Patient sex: M
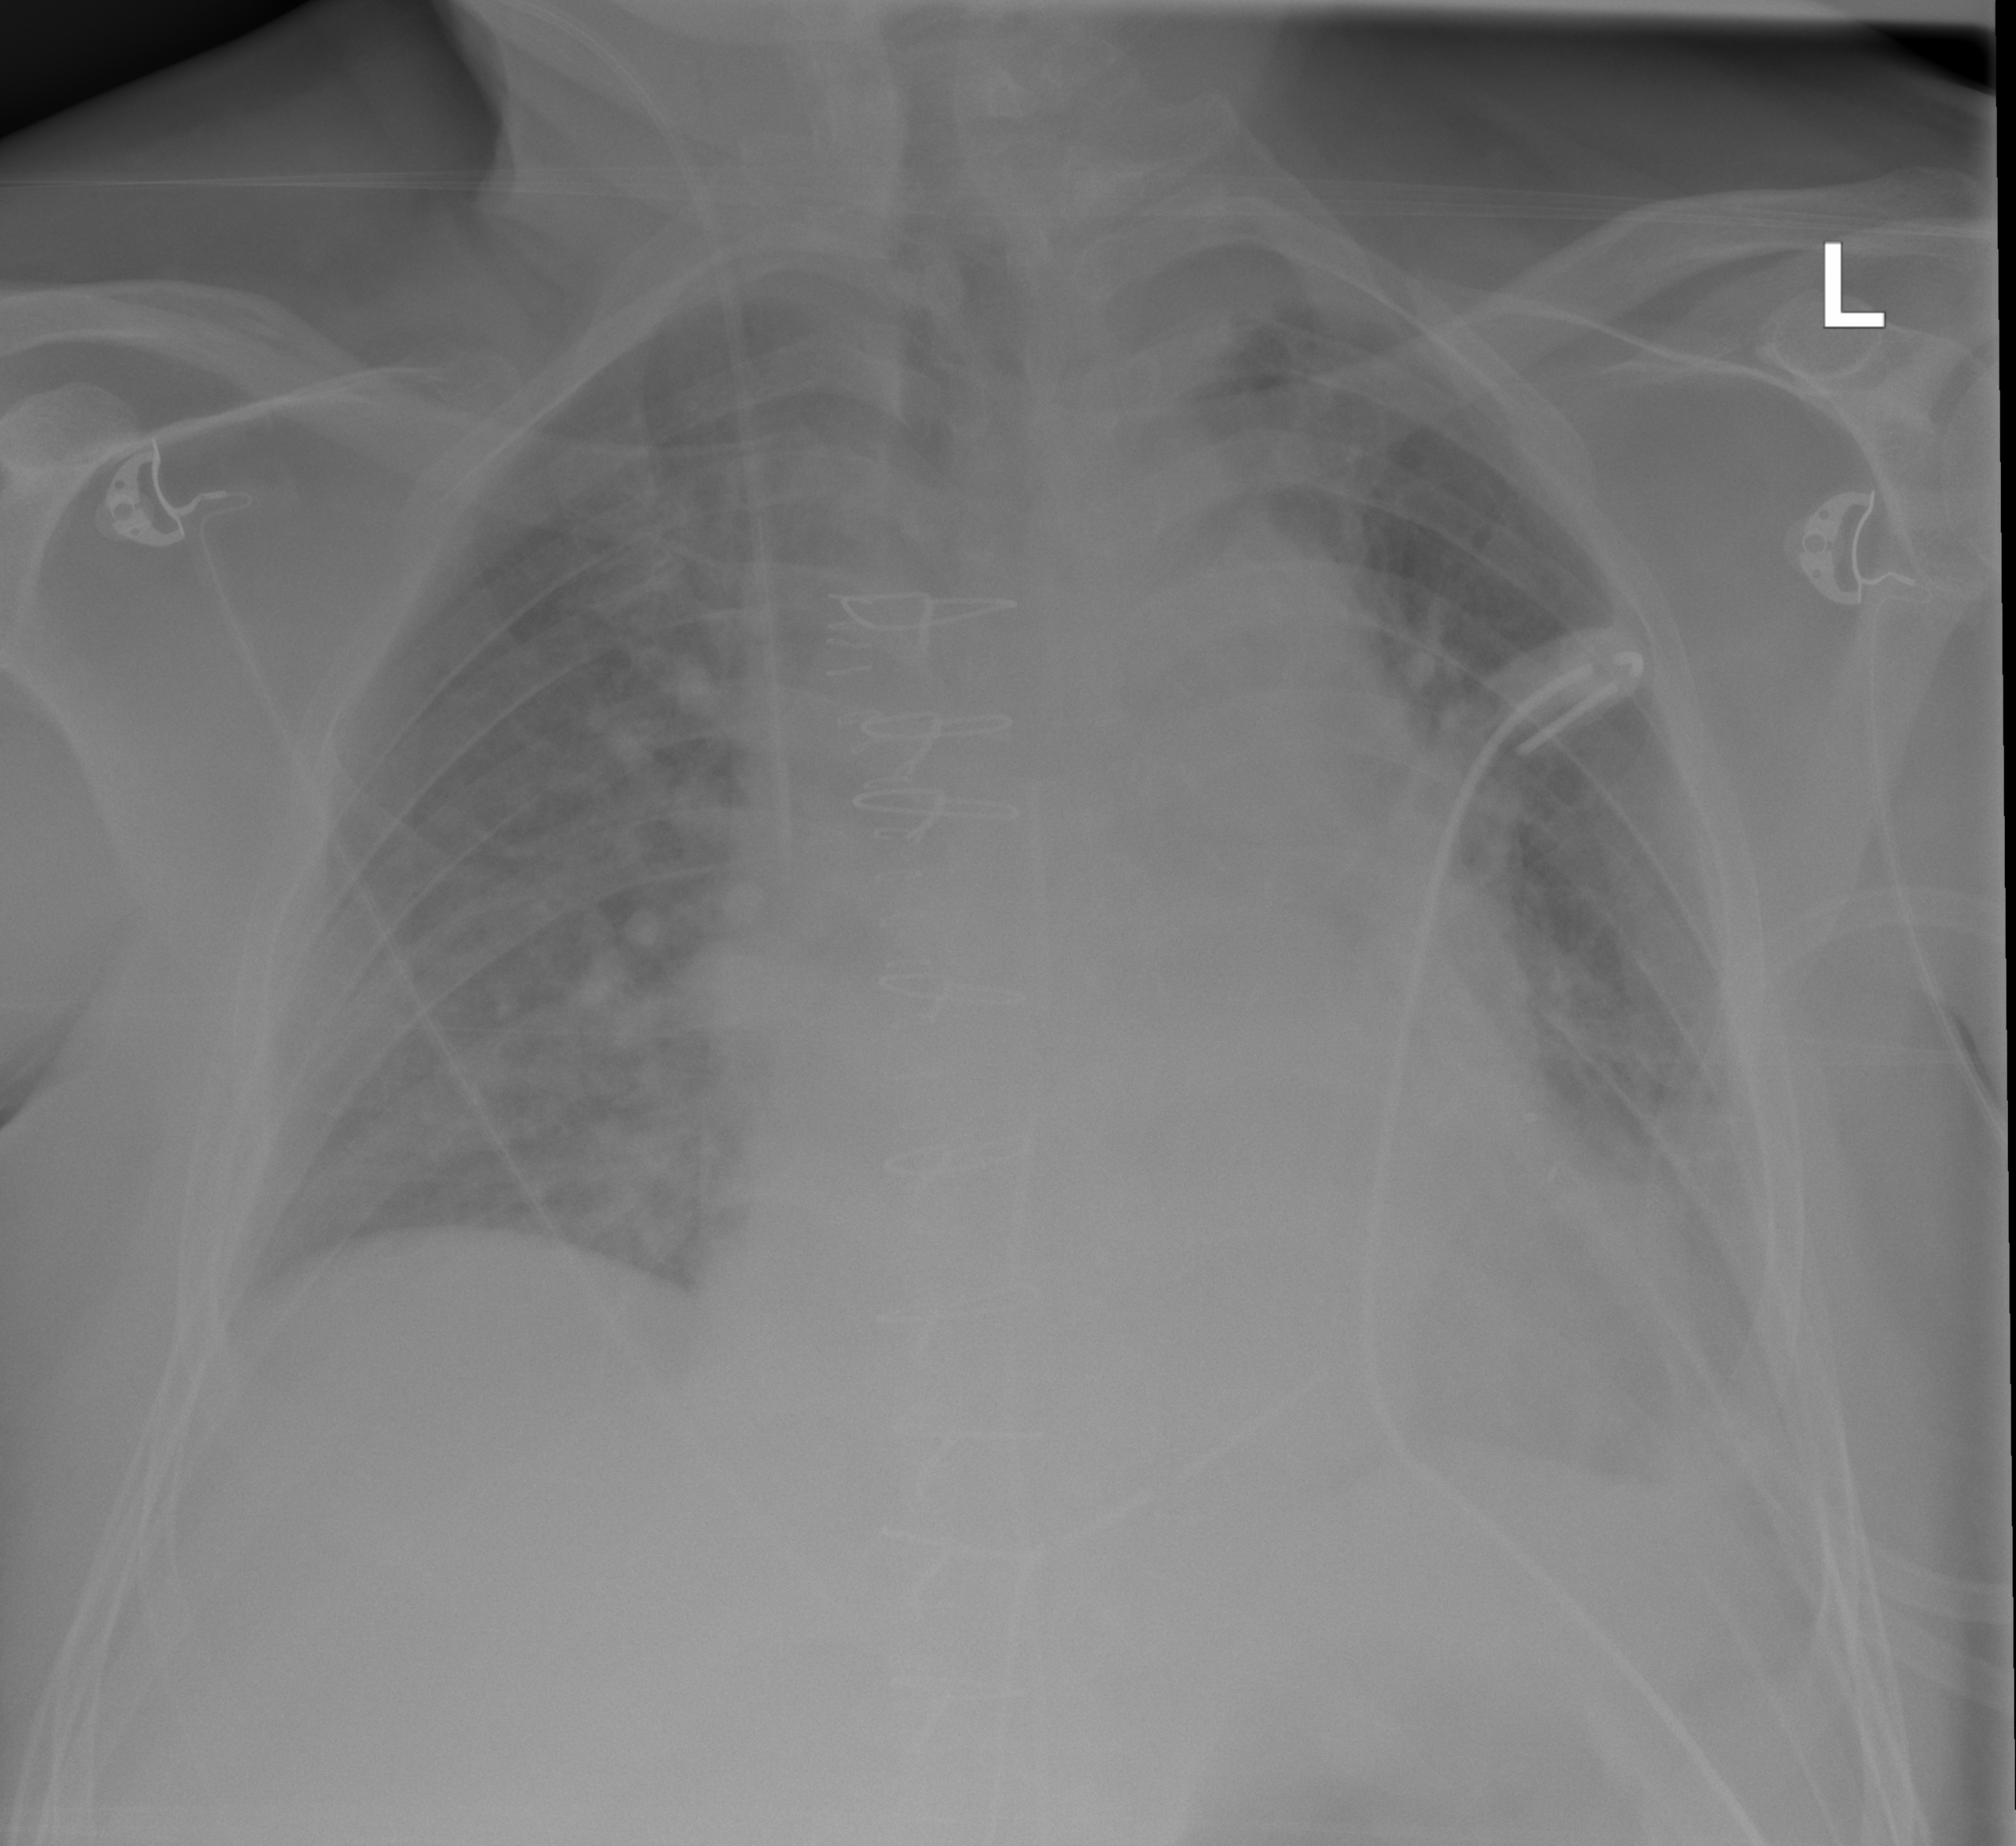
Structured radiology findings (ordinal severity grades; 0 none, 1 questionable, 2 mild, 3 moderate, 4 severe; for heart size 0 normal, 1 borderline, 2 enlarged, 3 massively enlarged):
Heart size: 0
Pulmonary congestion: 3
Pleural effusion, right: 0
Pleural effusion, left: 0
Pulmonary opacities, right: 0
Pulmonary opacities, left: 0
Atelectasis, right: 0
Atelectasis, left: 2